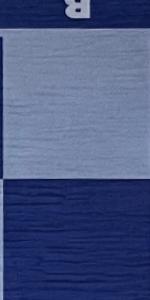
Label: Empty